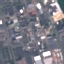
Label: Industrial